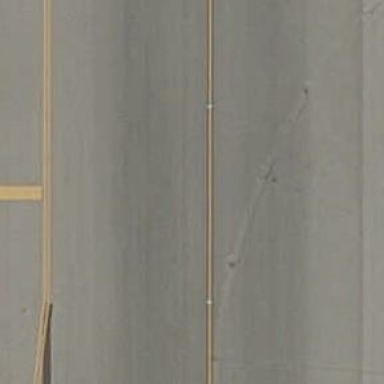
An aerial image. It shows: View of taxiway at the airport.